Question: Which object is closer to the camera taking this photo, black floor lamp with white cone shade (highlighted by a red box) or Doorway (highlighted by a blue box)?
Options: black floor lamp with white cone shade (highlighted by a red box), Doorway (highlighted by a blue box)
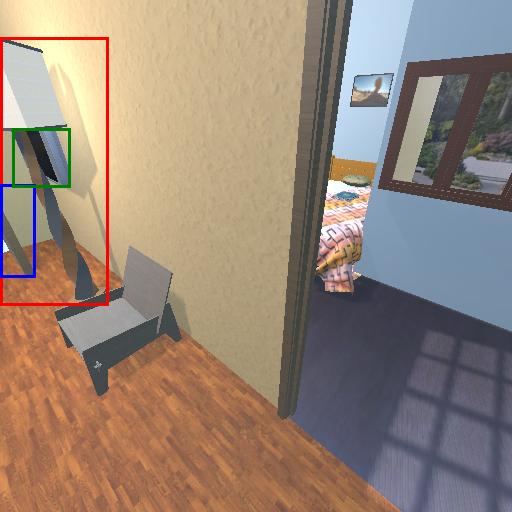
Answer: black floor lamp with white cone shade (highlighted by a red box)